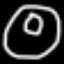
Label: donut